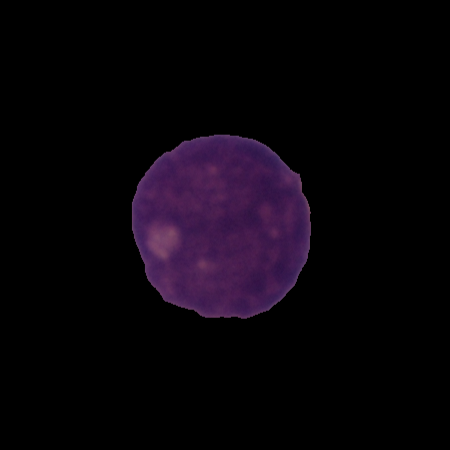
Label: cancer